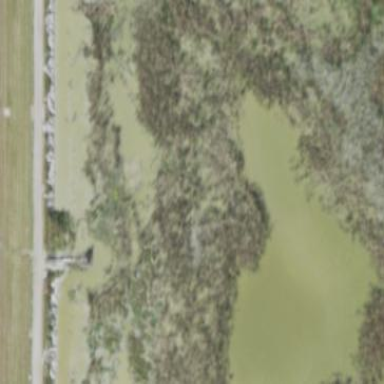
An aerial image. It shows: Marsh wetland.